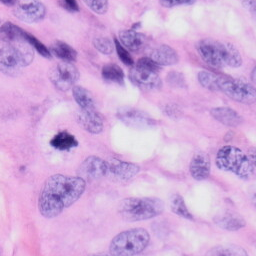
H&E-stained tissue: Skin